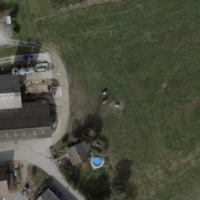
EUNIS habitat code: 55
Species observed at this site:
Falco tinnunculus